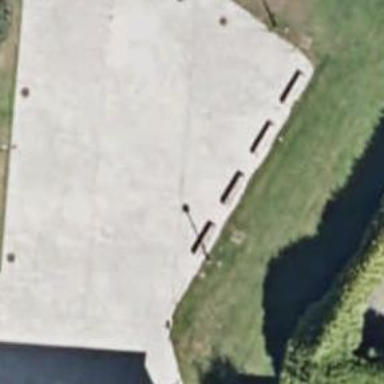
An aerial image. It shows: Light grey bench.